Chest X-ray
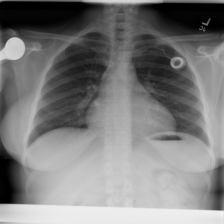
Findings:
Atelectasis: negative
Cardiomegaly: negative
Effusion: negative
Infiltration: negative
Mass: negative
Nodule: negative
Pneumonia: negative
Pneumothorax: negative
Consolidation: negative
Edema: negative
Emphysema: negative
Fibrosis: negative
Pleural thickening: negative
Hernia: negative